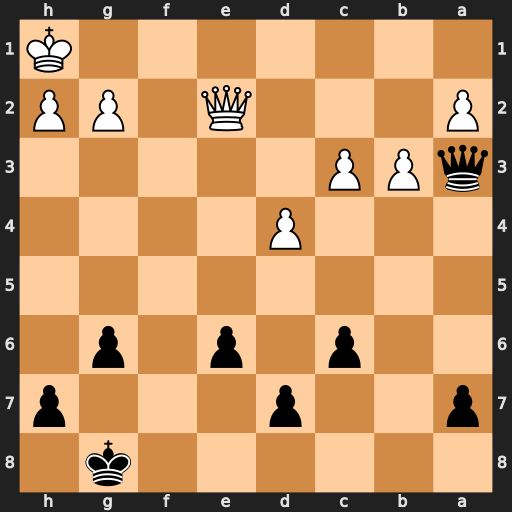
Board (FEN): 6k1/p2p3p/2p1p1p1/8/3P4/qPP5/P3Q1PP/7K
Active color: b
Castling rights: -
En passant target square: -
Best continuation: Qc1+ Qd1 Qxd1#